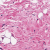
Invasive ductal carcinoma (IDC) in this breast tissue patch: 0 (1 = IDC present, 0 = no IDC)